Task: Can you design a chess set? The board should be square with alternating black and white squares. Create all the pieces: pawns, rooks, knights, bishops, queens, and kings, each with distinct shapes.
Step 1018:
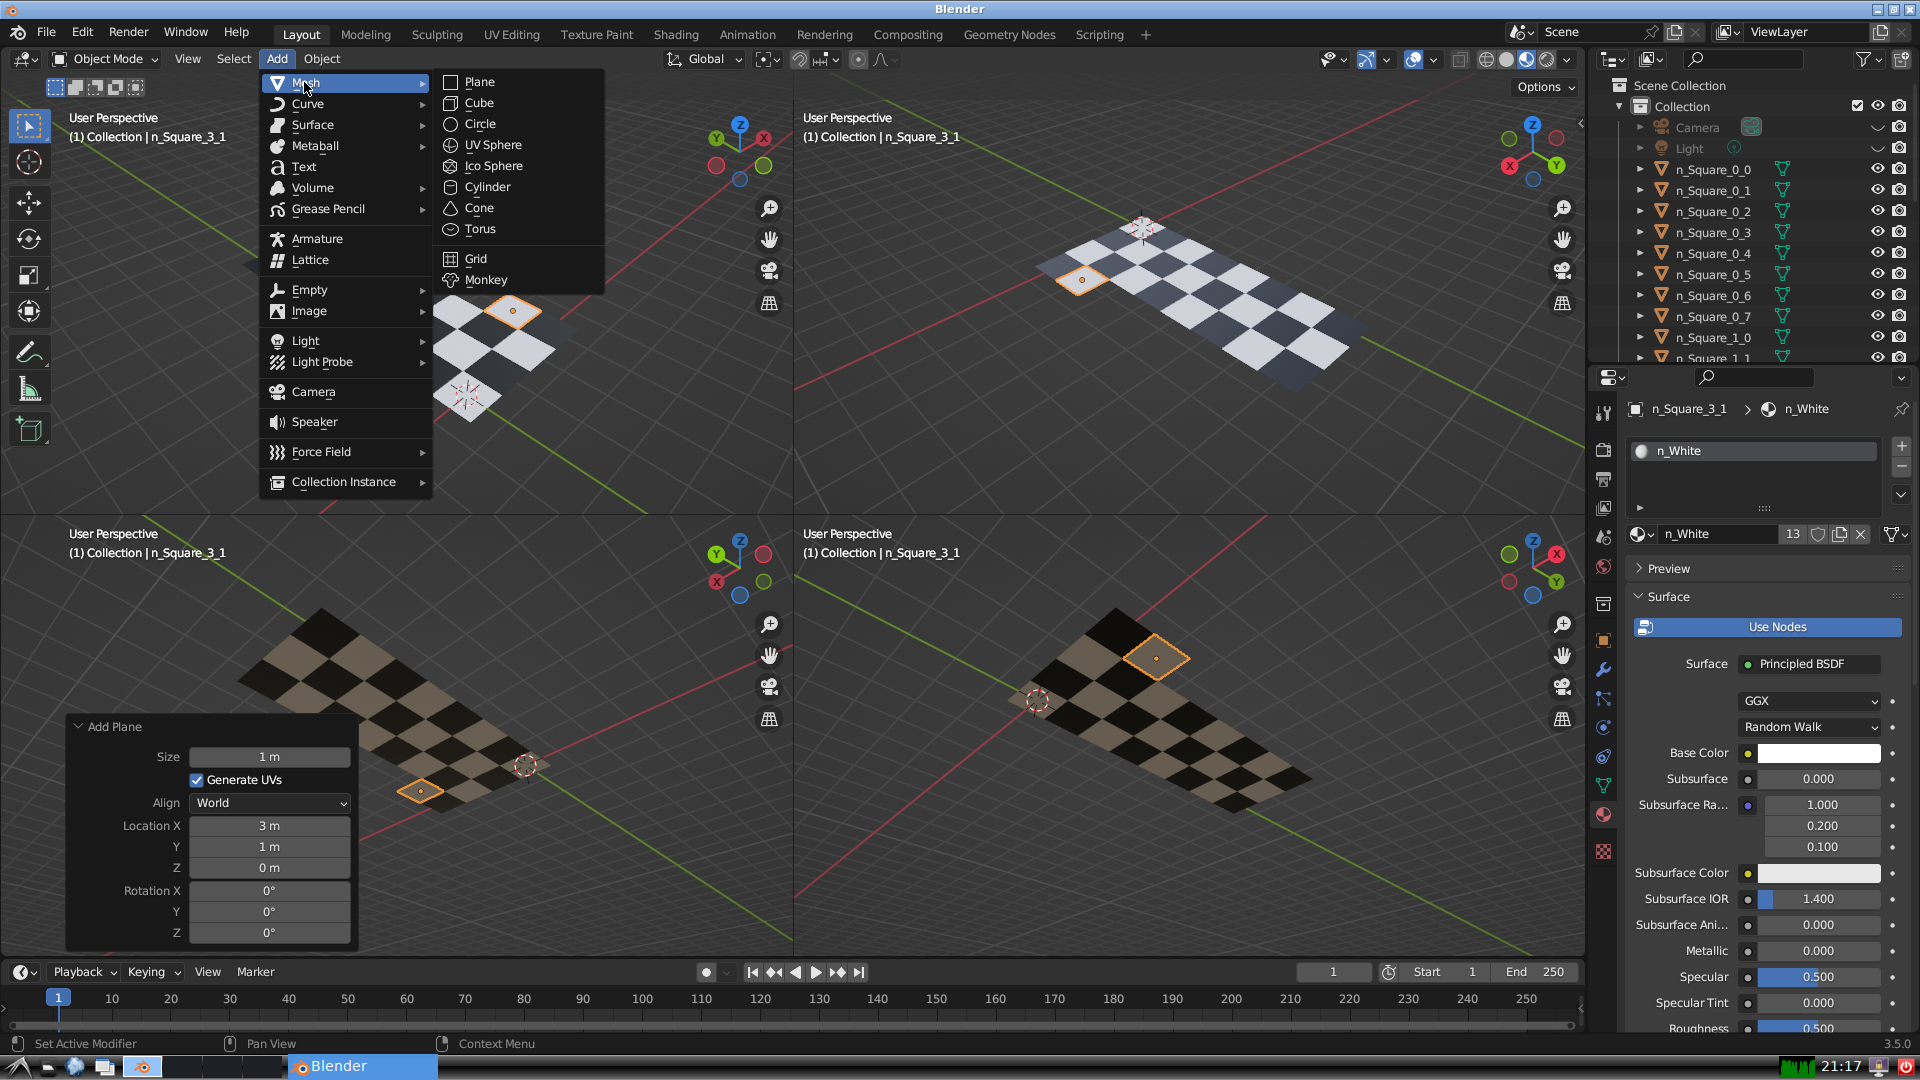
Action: {"mouse_move": [499, 79]}